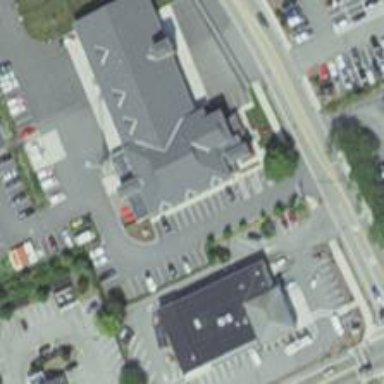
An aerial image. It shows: Fire station building.